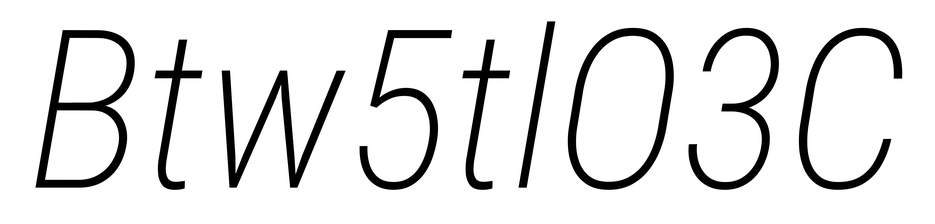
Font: Roboto-Italic_Condensed_ExtraLight_Italic